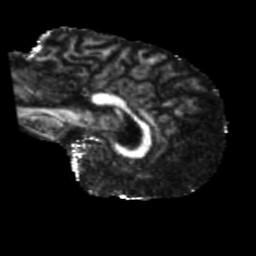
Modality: FA
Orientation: sagittal
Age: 51
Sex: male
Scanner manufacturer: siemens
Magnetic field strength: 3 T
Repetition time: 5.25 s
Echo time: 0.08 s